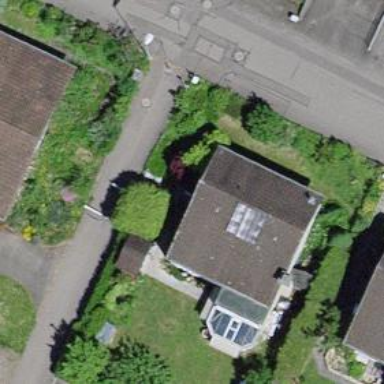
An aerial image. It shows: Detached building with saltbox roof shape.